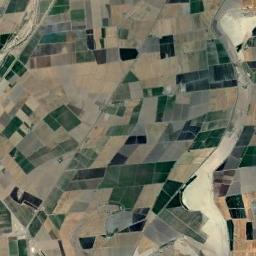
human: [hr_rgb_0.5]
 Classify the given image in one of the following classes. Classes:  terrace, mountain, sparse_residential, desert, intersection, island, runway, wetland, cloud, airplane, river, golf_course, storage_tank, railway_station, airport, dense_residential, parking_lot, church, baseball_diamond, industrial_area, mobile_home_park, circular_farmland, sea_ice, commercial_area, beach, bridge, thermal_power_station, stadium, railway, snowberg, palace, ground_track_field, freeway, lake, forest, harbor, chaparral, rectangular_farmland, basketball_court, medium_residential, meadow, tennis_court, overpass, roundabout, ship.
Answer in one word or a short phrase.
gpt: rectangular_farmland